Aerial crown-view tile of a tropical tree (Barro Colorado Island, Panama), acquired 20241216:
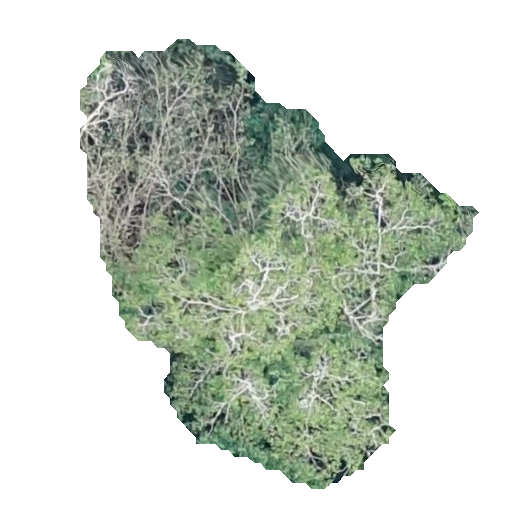
Species: Hura crepitans
GBIF accepted scientific name: Hura crepitans
Crown area: 153.434 m²